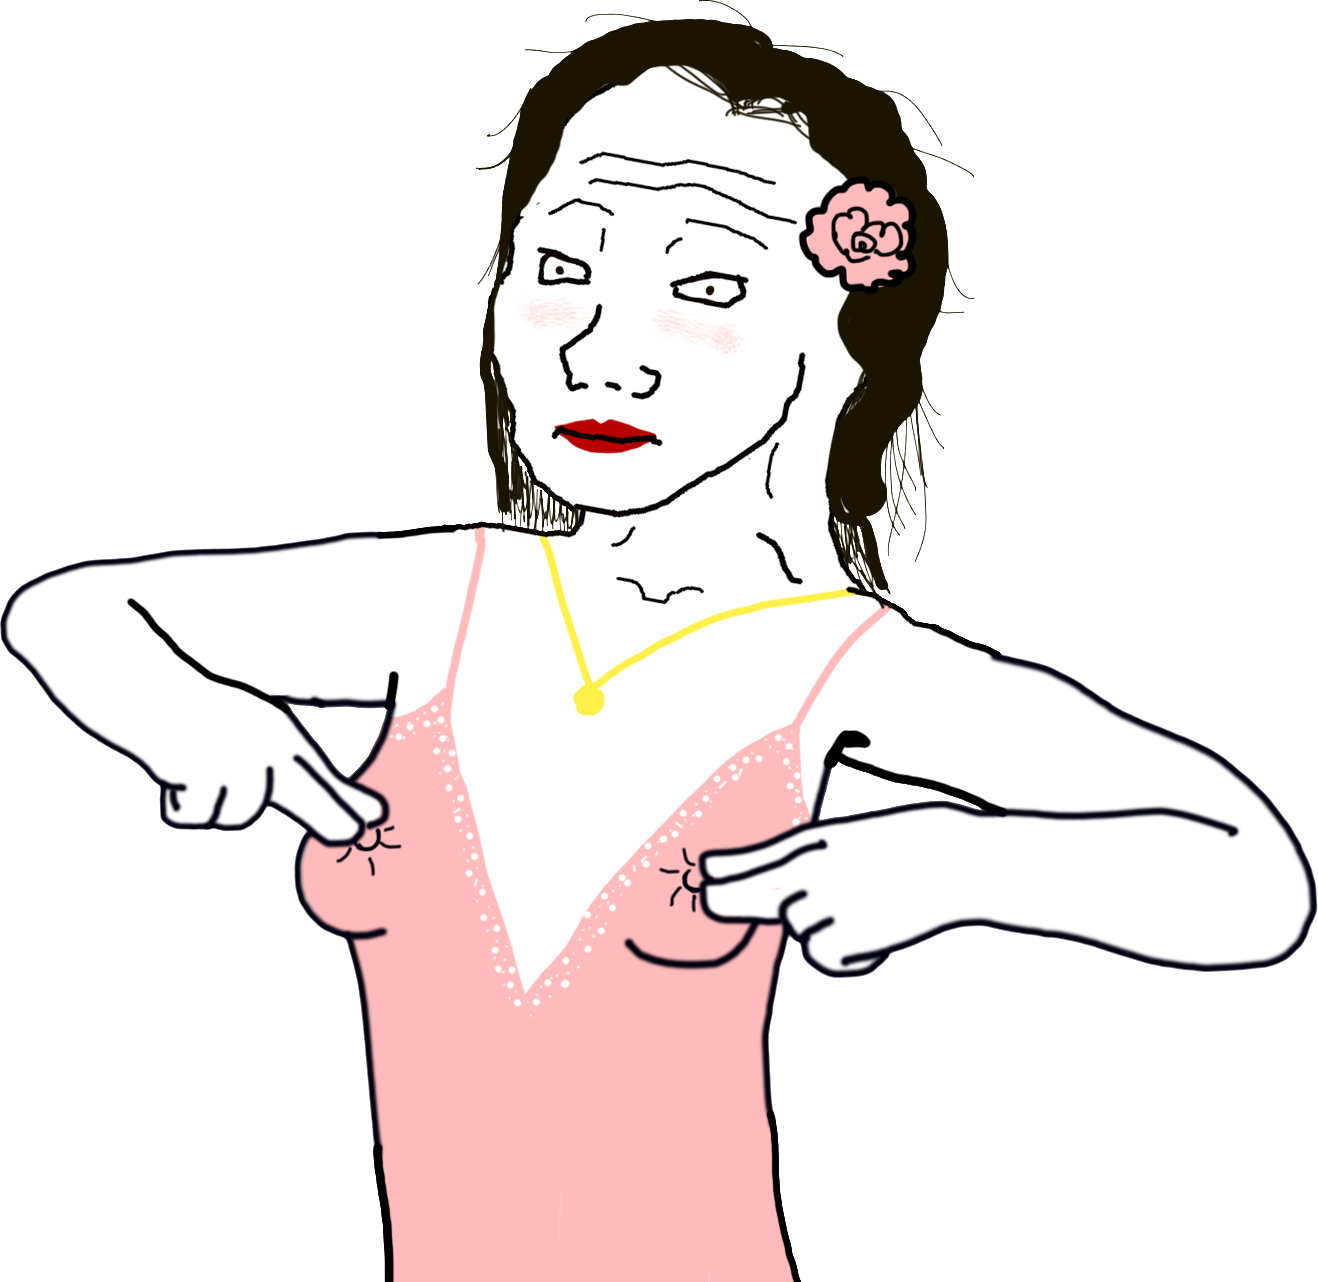
Label: 5_Trad_Wife